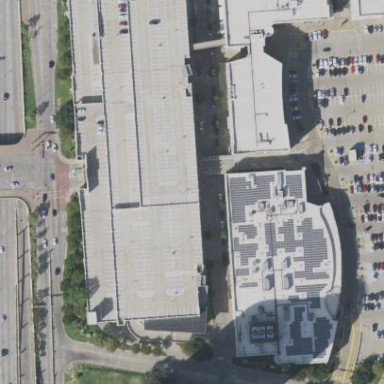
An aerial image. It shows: Commercial building.